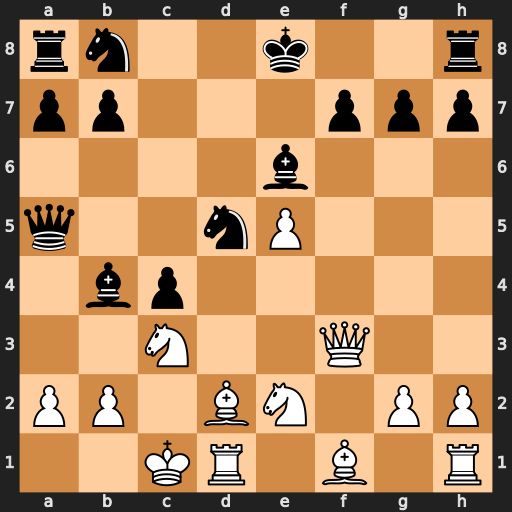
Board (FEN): rn2k2r/pp3ppp/4b3/q2nP3/1bp5/2N2Q2/PP1BN1PP/2KR1B1R
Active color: w
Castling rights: kq
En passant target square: -
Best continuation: Nxd5 Bxd2+ Rxd2